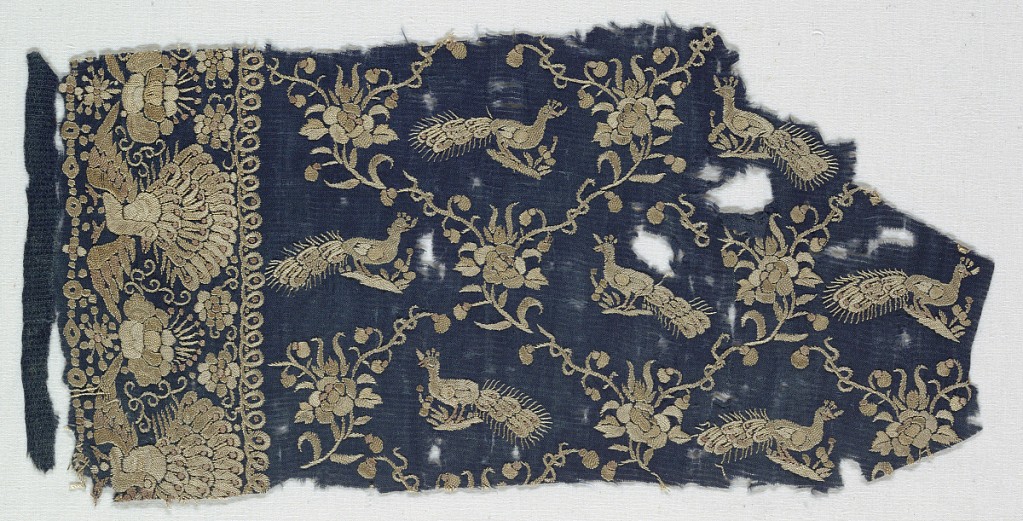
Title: Fragments
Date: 19th century
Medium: silk Technique: embroidered
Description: Dark blue silk ground with allover close embroidery in silks which were originally polychrome but are now tan. Design on body of piece of profile peacocks alternating with flowering branches. Border of blossoms alternating with peacocks with spread feathers.